Question: So i was working on something and Visual Studio Code has spat out an error.
I have tried several things but nothing seemed to work.
'''
while True:
try:
file = open("{0}\..\state.txt".format(os.getcwd()), 'r', encoding = "utf-8")
file.read()
'''

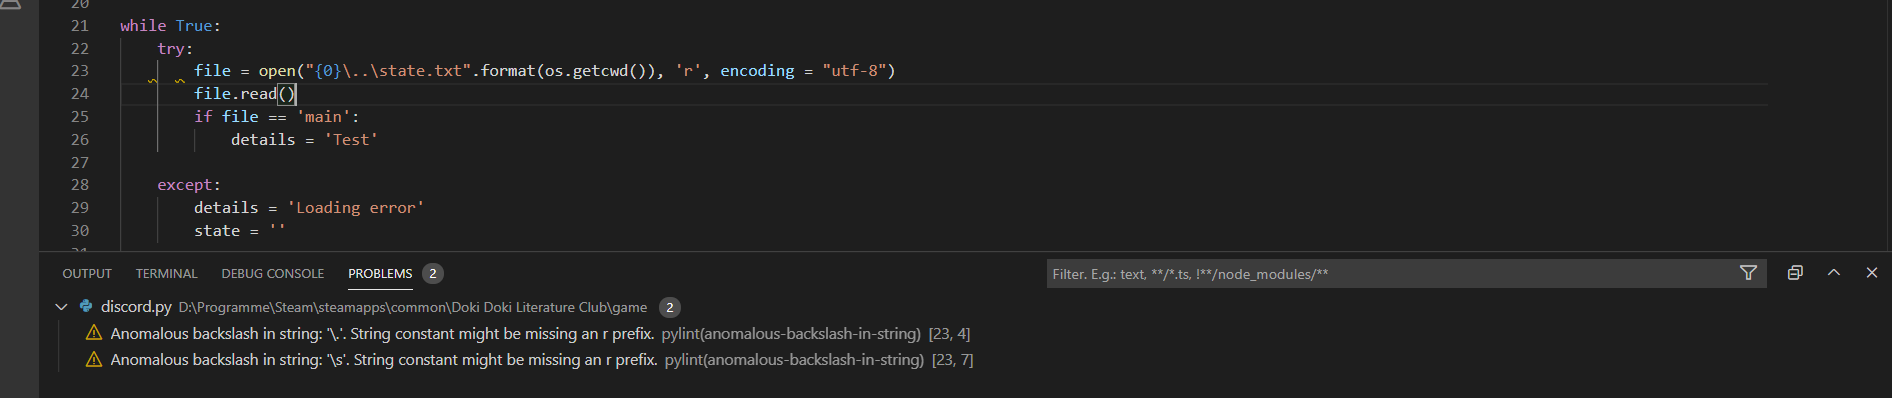
Answer: Python uses the \ as the escape character so in your case, you'd have escaped the . and s. You need to do the following:
'file = open(r"{0}\..\state.txt".format(os.getcwd()), "r", encoding="utf-8")'
If you are using Python 3.4+, as @ninMonkey mentioned, you can also use pathlib.Path:
'''
import pathlib
... your code here ..
file = open(pathlib.Path(os.getcwd(), "..", "state.txt"), "r", encoding="utf-8")'''
'''